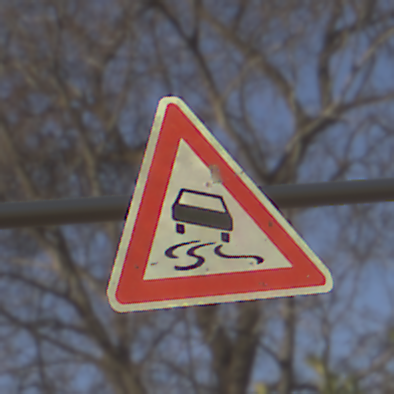
Verkehrszeichen: SchleuderOderRutschgefahr
Umgebung: Outdoor, Nature
Tageszeit: SunriseSunset
Wetter: Clear
Licht: Natural
Jahreszeit: NotSpecified
Kontrast: HighContrast